Brain MRI, modality: hrT2
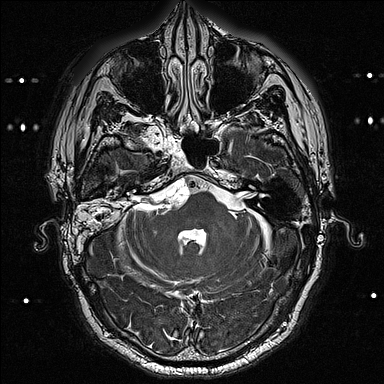